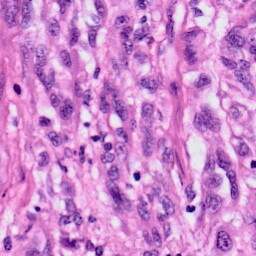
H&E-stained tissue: Skin